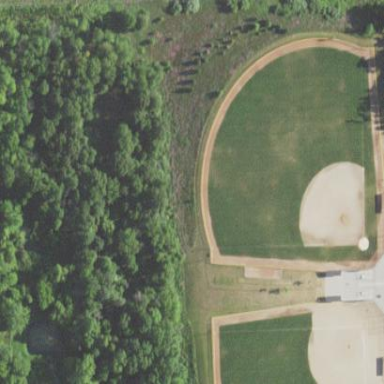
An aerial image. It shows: Baseball pitch for leisure land.